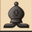
Piece: bB